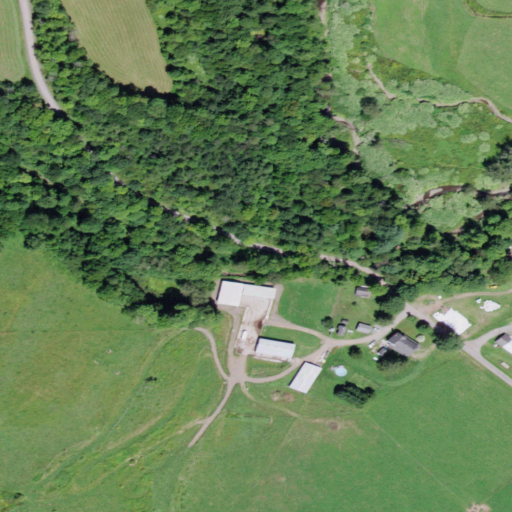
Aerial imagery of valley in New York named State Road Hollow containing pasture, deciduous forest, mixed forest, open development, medium intensity development, low intensity development, high intensity development, woody wetlands, shrub, and evergreen forest